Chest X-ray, PA view. Patient: 23 years old, sex M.
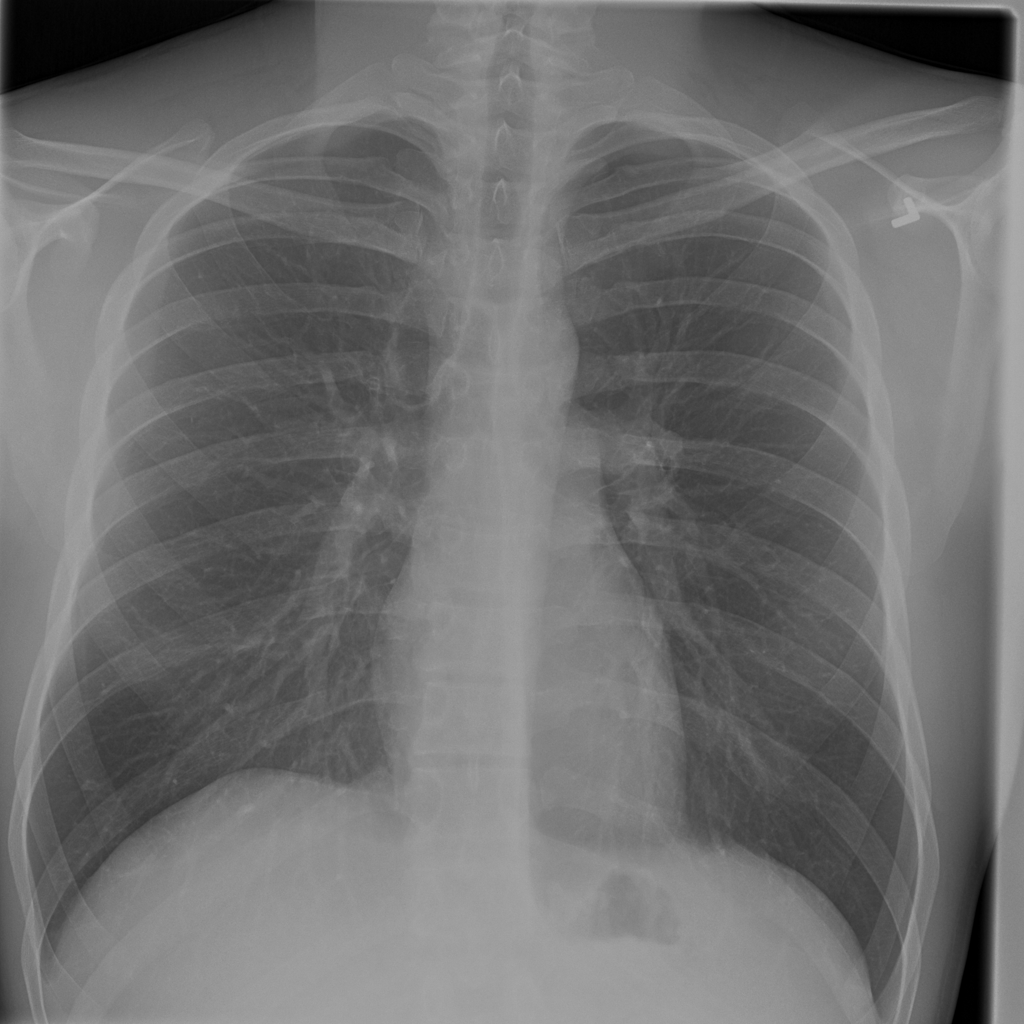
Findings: Infiltration